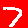
Digit: 7